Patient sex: M
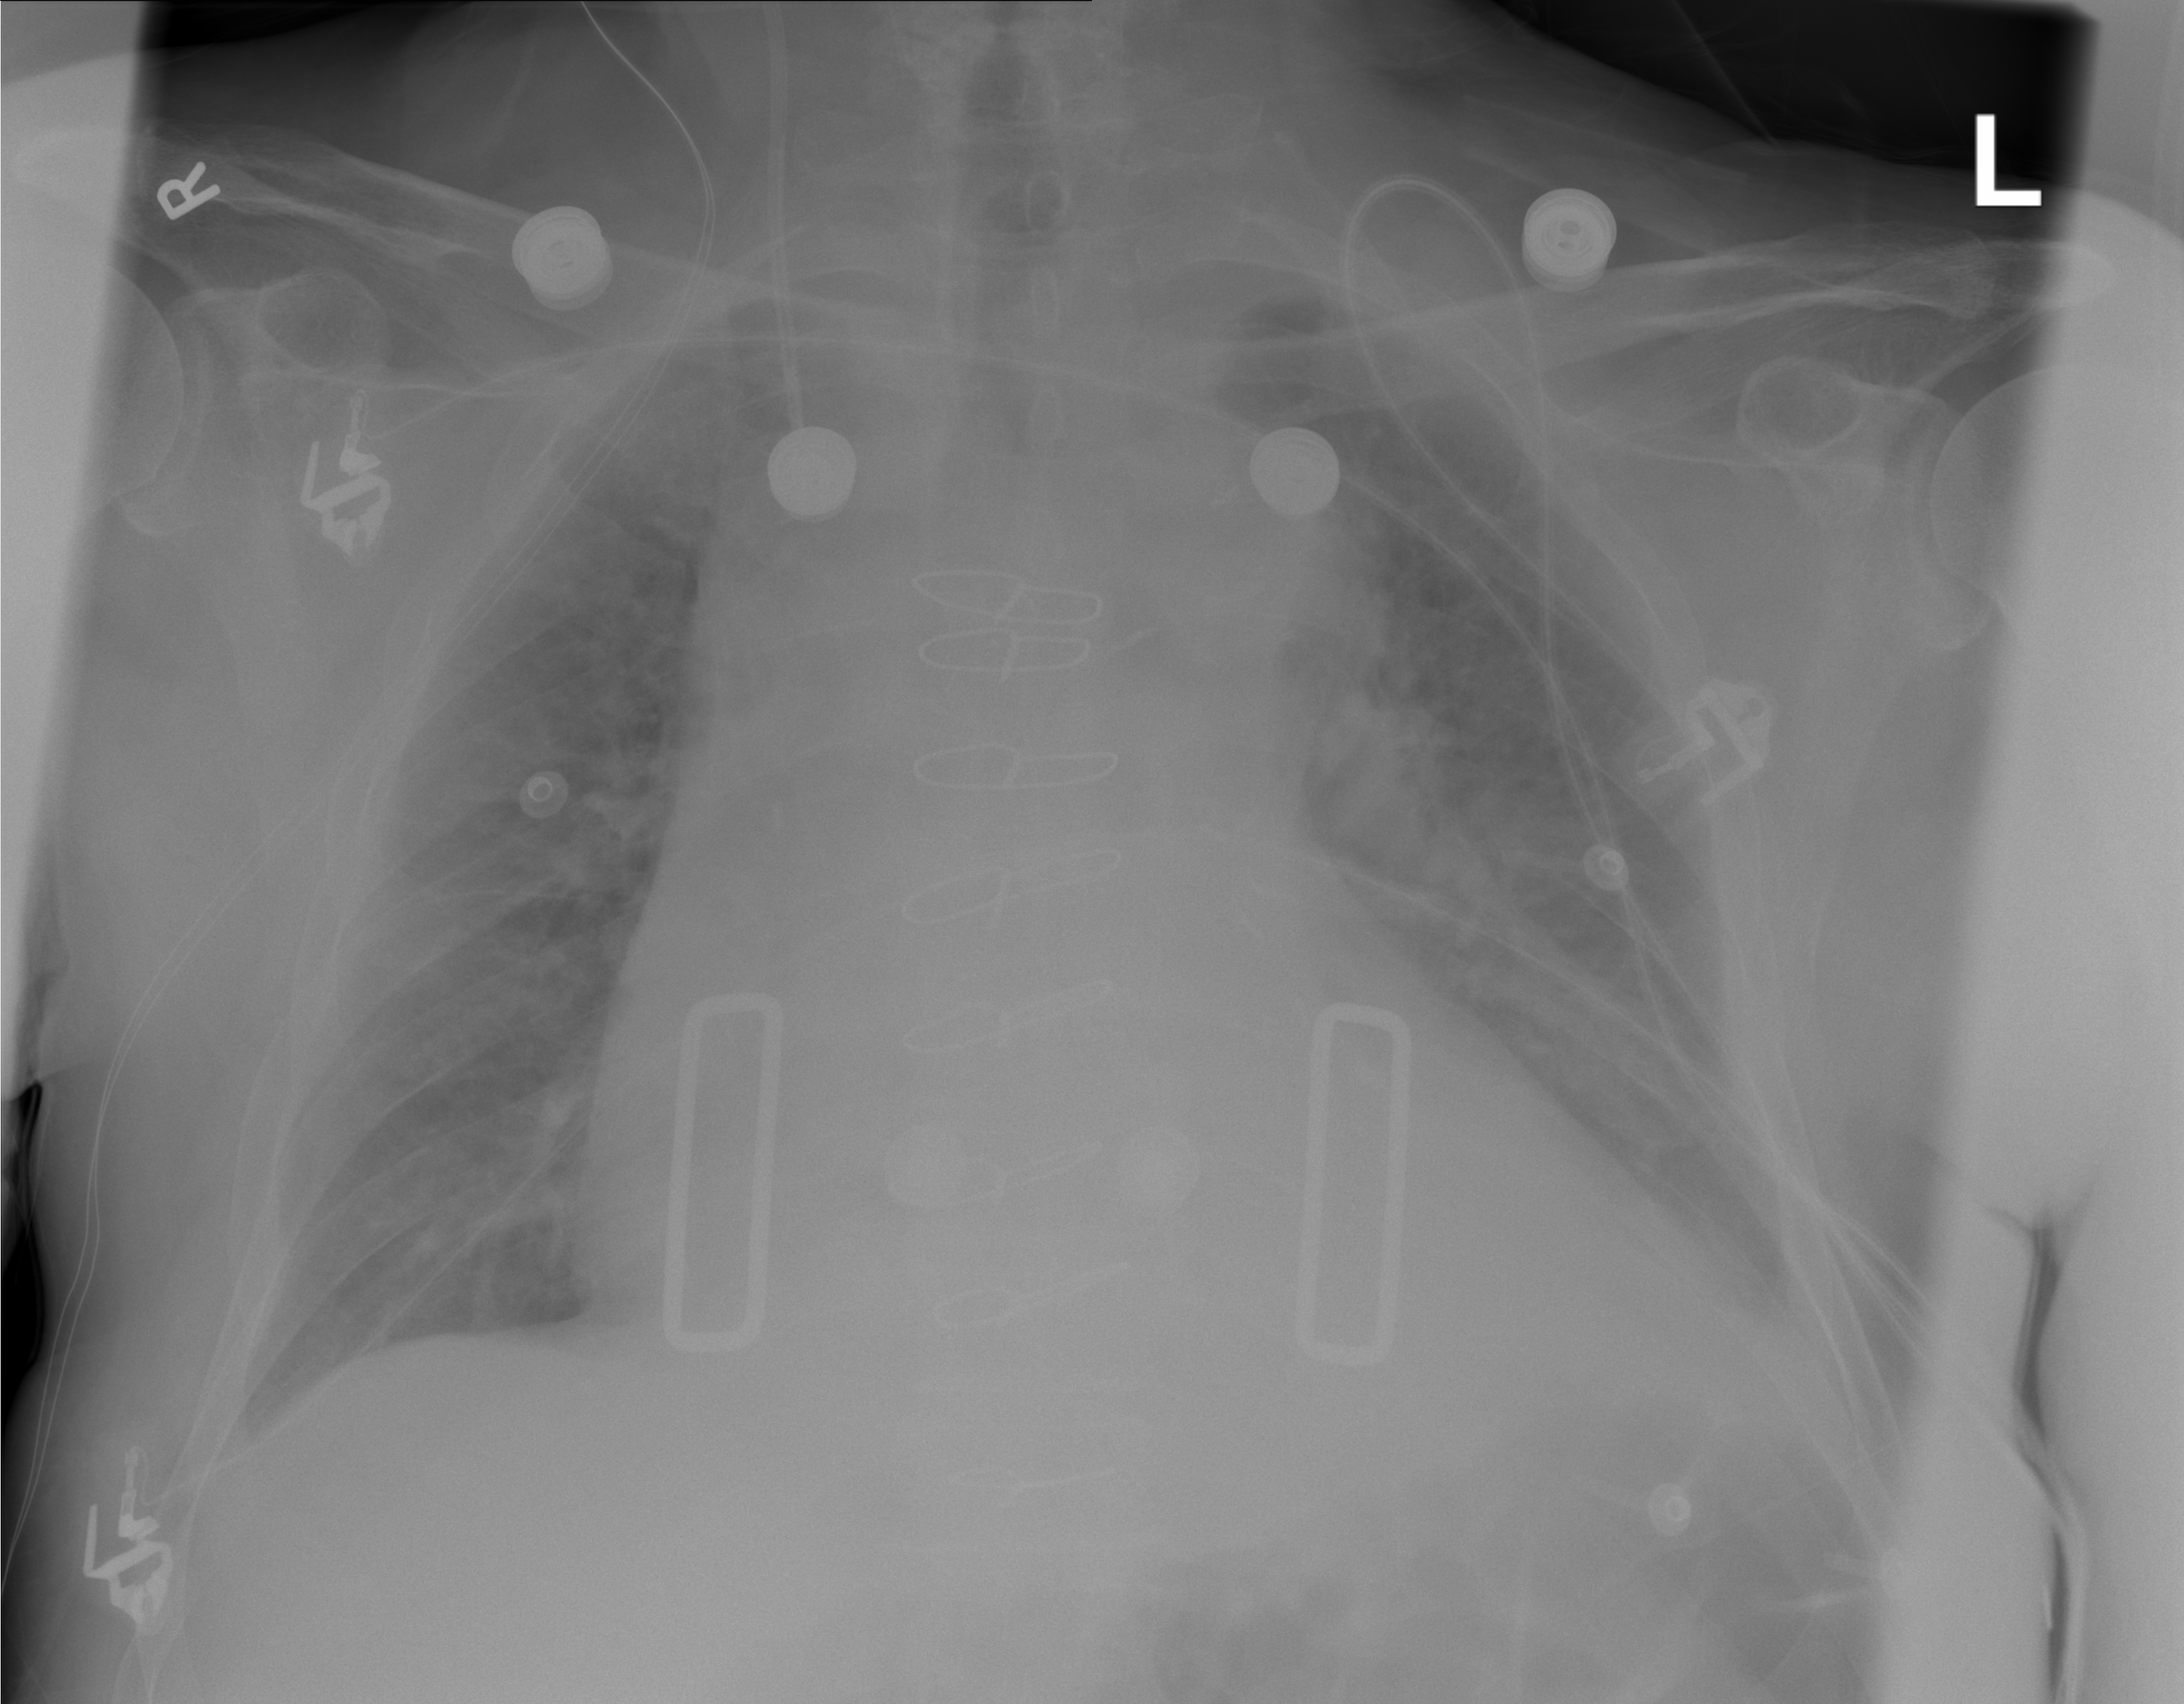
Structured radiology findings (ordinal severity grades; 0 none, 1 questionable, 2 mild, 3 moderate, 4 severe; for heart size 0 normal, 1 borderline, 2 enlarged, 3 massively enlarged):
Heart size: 3
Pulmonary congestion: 2
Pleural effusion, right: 0
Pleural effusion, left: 2
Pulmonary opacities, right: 1
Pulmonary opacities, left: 2
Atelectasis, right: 0
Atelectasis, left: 2